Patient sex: F
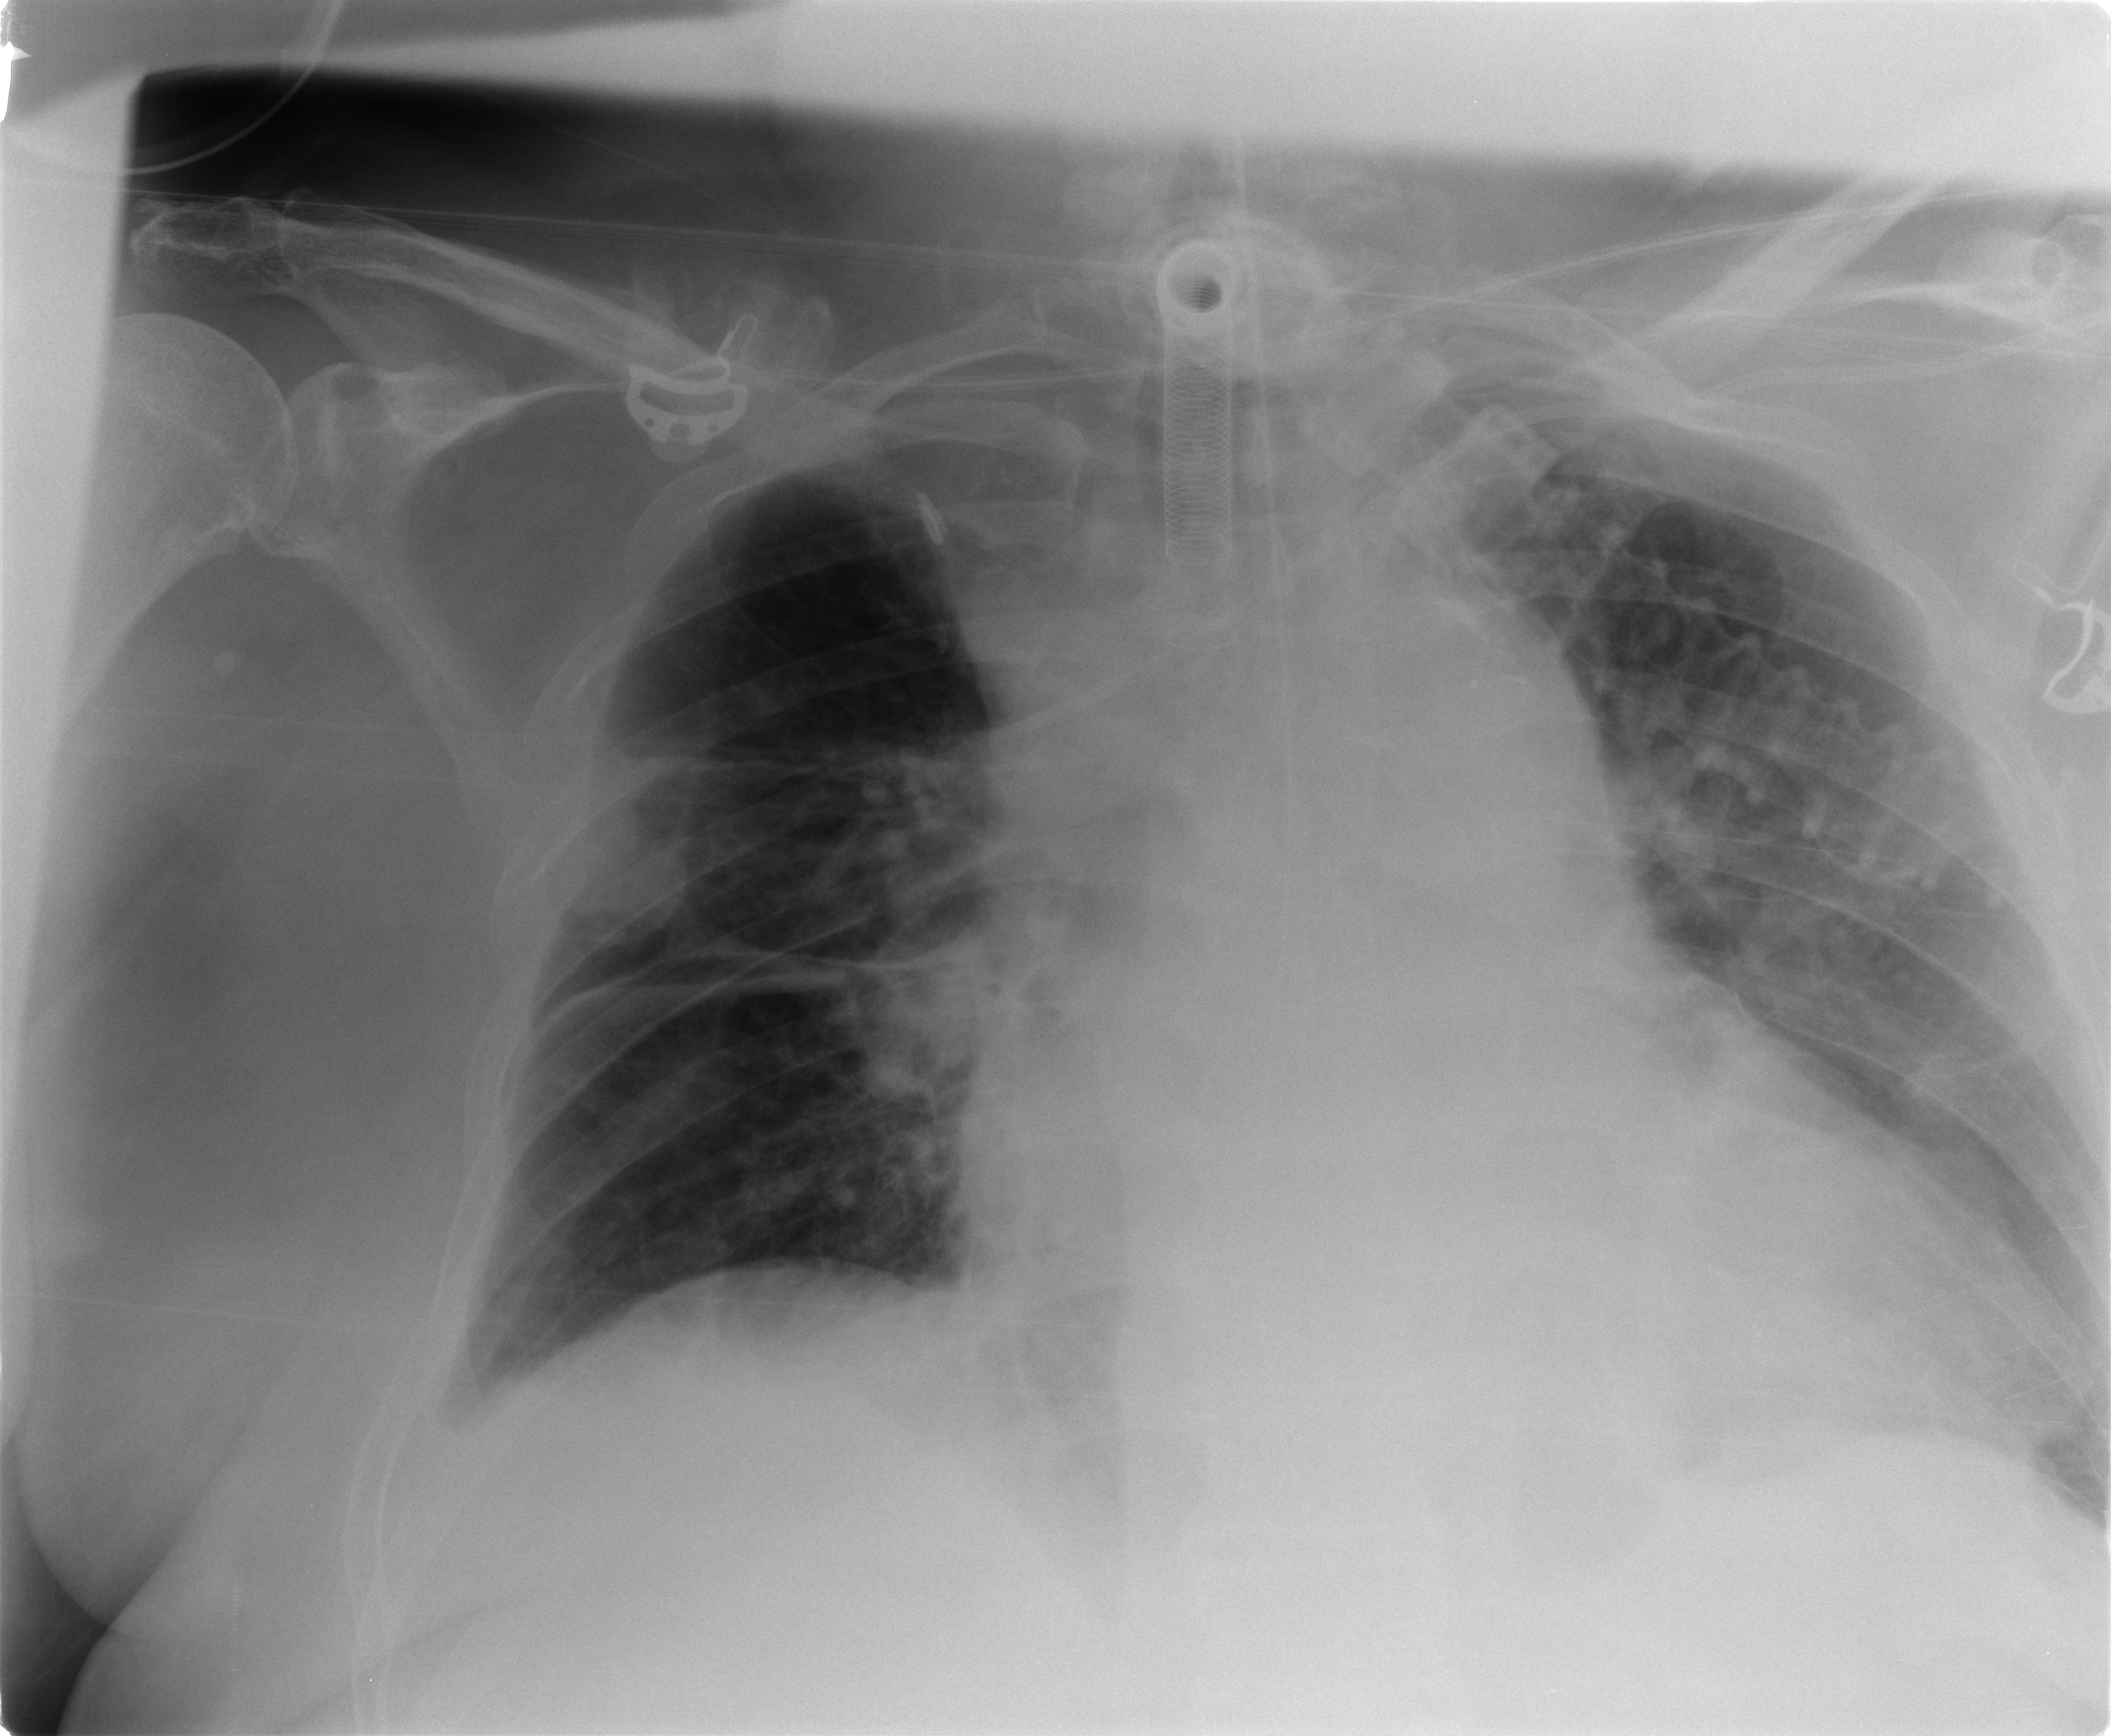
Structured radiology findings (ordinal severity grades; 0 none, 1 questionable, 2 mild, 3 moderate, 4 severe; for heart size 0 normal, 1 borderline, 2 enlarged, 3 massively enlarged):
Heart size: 2
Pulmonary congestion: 2
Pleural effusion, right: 0
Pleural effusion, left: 1
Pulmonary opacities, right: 1
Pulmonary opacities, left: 2
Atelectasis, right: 2
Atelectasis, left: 2